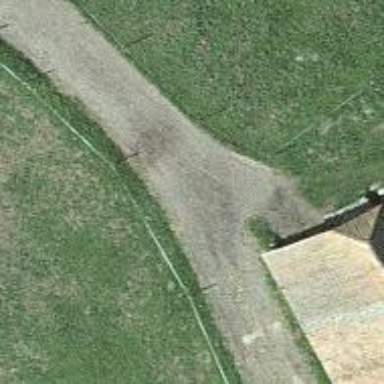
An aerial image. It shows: Track road with grade4 tracktype.